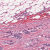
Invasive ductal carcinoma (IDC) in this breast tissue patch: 1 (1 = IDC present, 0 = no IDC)